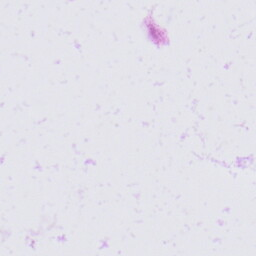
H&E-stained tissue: Skin